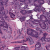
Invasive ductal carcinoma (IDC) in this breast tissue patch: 1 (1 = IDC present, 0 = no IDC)